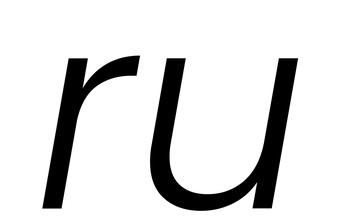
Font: Poppins-LightItalic